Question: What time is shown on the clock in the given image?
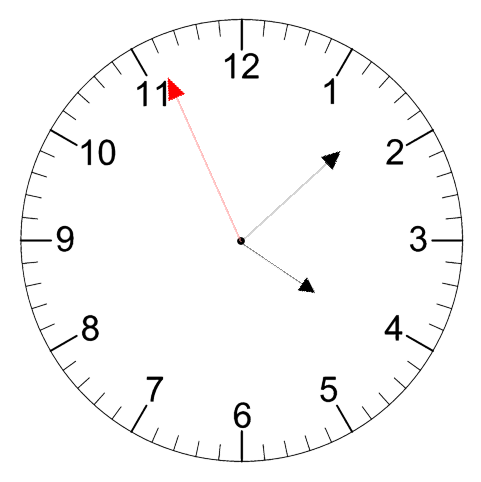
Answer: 04:07:56